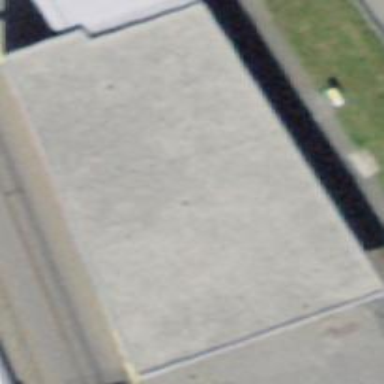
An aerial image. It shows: Warehouse building.